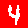
Digit: 4